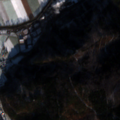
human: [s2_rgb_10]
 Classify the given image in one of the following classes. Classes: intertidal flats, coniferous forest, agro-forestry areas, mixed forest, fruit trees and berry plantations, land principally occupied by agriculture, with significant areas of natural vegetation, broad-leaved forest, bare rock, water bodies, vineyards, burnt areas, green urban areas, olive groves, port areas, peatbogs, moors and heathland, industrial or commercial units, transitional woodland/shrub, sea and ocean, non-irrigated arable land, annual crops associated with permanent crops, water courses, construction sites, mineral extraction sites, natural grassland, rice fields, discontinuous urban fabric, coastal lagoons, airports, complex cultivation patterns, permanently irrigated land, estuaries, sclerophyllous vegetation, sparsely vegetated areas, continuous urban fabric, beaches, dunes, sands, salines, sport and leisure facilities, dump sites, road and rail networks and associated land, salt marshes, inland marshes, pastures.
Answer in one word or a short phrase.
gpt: discontinuous urban fabric, non-irrigated arable land, land principally occupied by agriculture, with significant areas of natural vegetation, coniferous forest, mixed forest